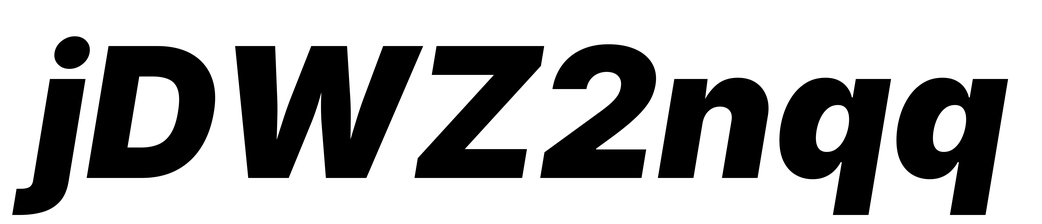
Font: Inter-Italic_Black_Italic